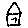
Label: house